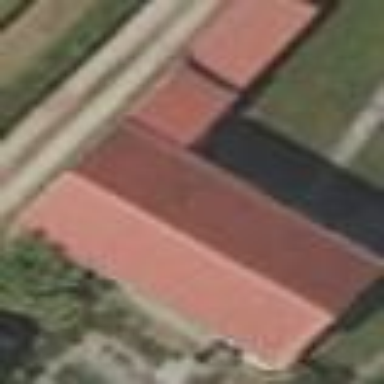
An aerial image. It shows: Shed building.